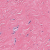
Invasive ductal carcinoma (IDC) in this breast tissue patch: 0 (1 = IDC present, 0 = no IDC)